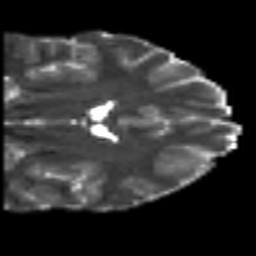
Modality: T2w
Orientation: coronal
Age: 18
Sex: male
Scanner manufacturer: siemens
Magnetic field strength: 3 T
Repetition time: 7 s
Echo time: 0.0926 s